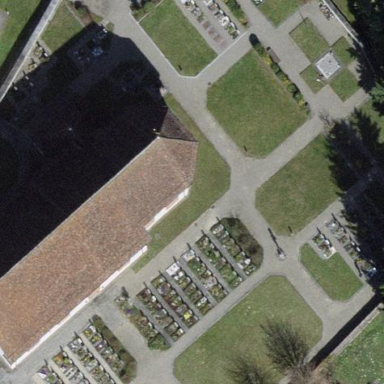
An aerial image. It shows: Cemetery.